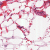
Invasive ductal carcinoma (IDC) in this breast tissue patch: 0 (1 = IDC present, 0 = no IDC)